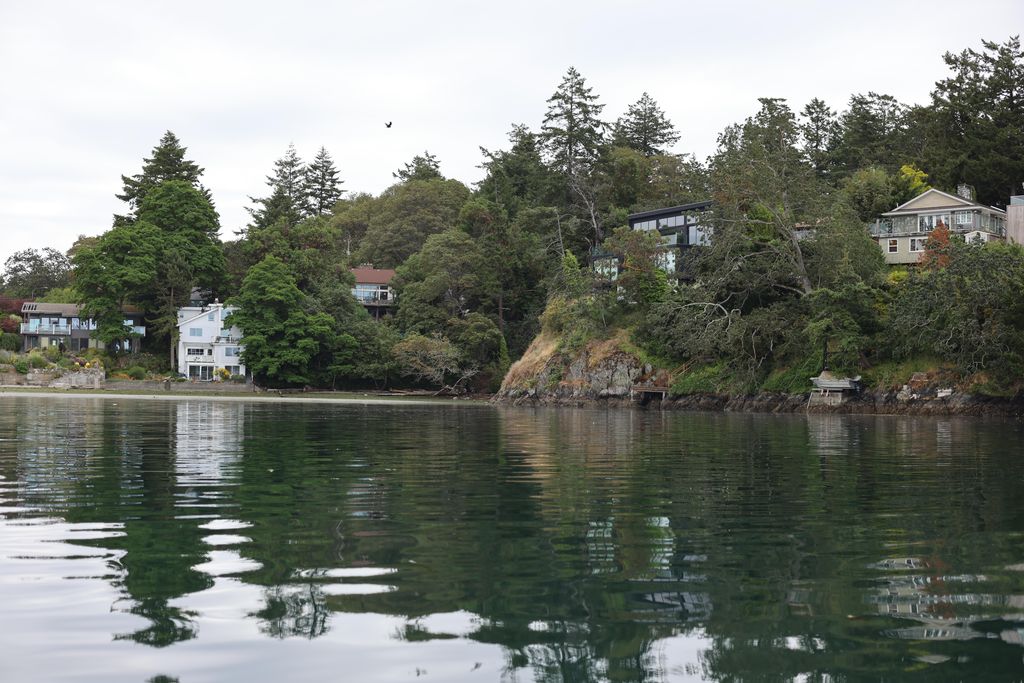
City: victoria